Question: I'm working against a legacy system which produce self-closing div when the div contains nothing.
I want use jQuery to get inner html of some div, but if the div is self-closing, jQuery always get wrong html.
See the demo code bellow:
'''
<!doctype html>
<html>
<head>
<script src="http://code.jquery.com/jquery-1.9.1.js"></script>
<script type="application/javascript">
$(function () {
var s = $('.b').html();
alert(s);
});
</script>
</head>
<body>
<div class="a"></div>
<div class="b" />
<div class="c">This is c</div>
</html>
'''
When I run this code, I get this result:

Please help me, any suggestions would be appreciated.
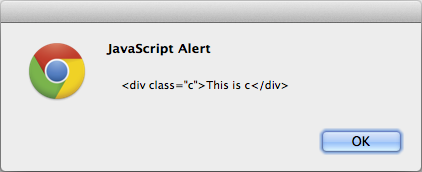
Answer: I suspect this is not possible, as per <URL> elements ending in a slash are equivalent to ones that don't.
jQuery operates on the DOM the browser generates and the browser sees the element as open, see <URL>:
'''
var s = $('.b').parent().html(); // <div class="a"></div><div class="b"><div class="c">This is c</div></div>
'''